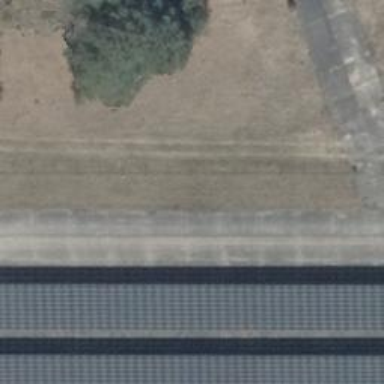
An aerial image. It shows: Track road with grade3 tracktype.